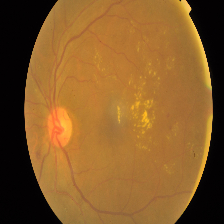
Diabetic retinopathy grade: Proliferative DR